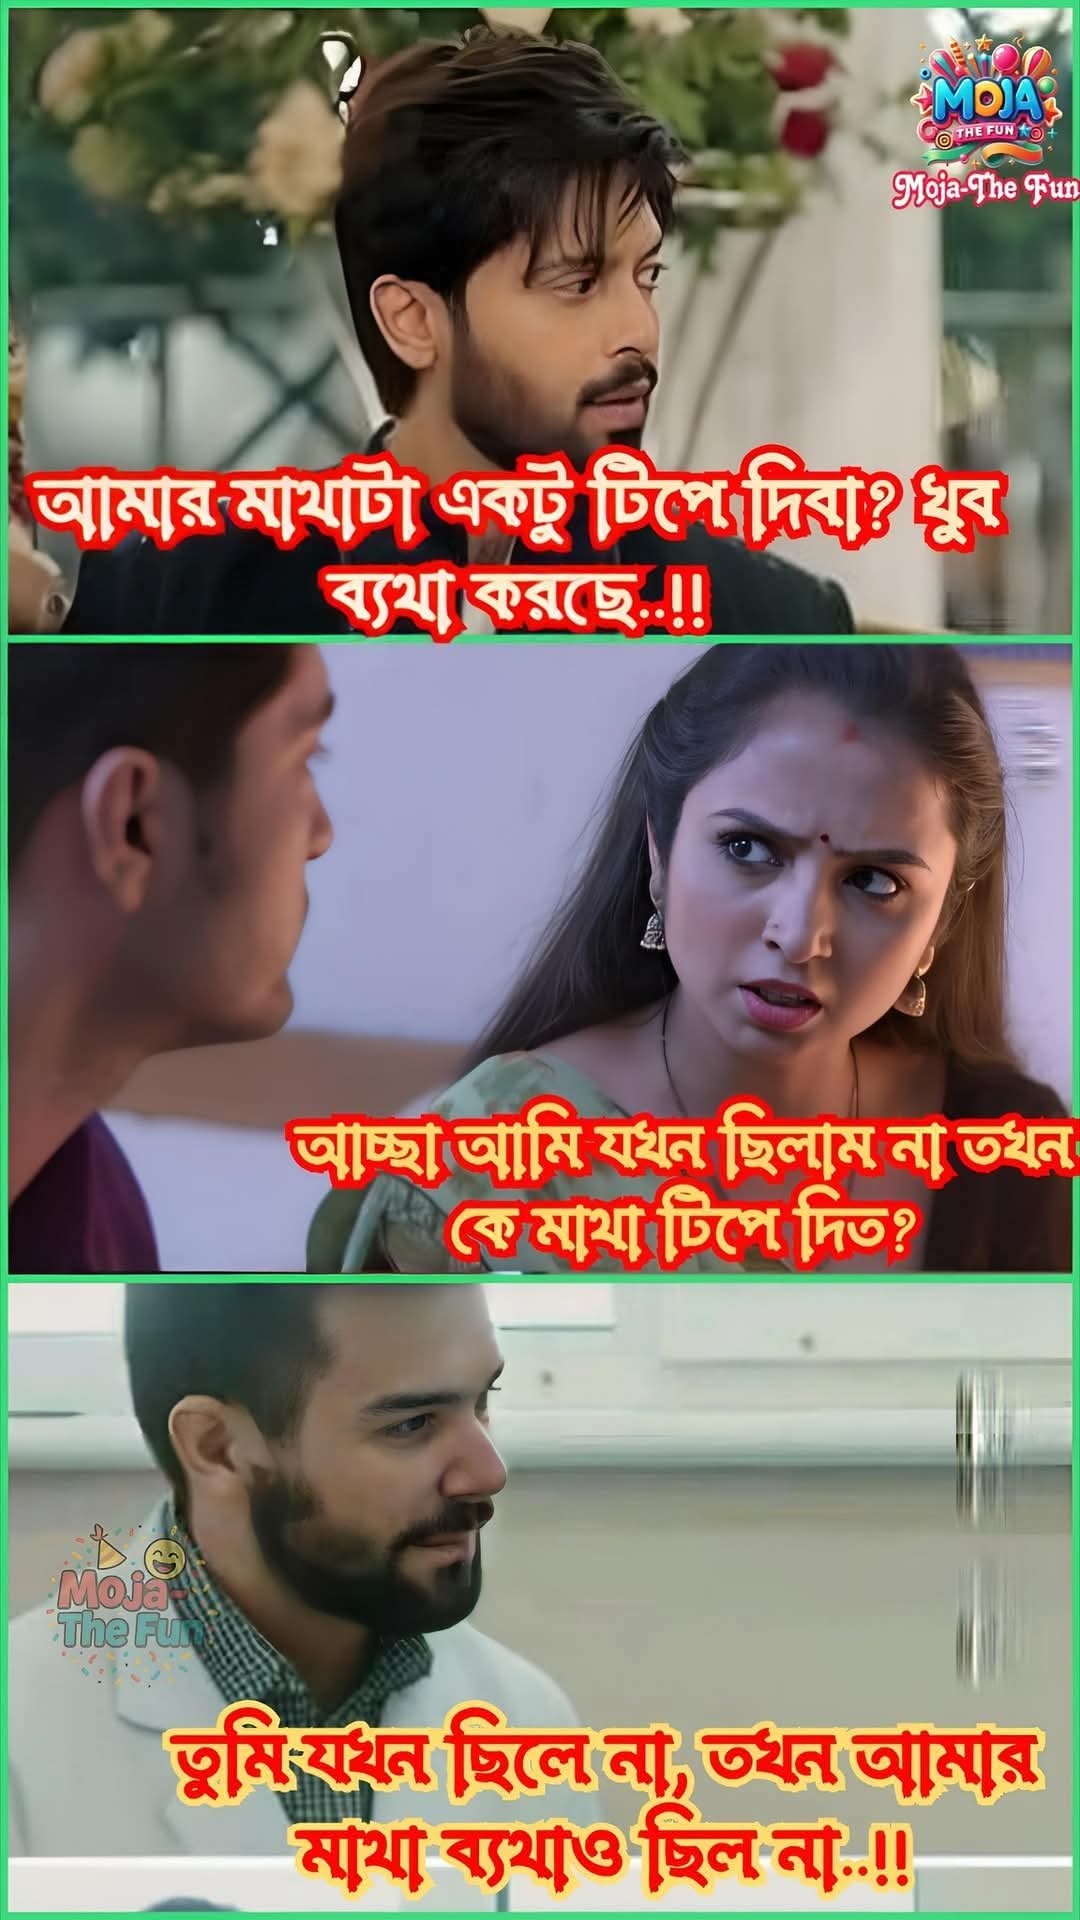
Text: আমার মাথাটা একটু টিপে দিবা? খুব ব্যথা করছে..!!
আচ্ছা আমি যখন ছিলাম না তখন কে মাথা টিপে দিত?
তুমিং যখন ছিলে না, তখন আমার মাথা ব্যথাও ছিল না..!!
Label: Non Hate